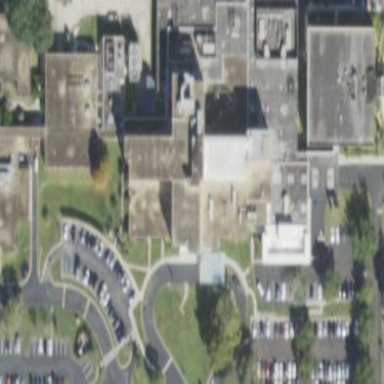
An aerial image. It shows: Healthcare facility identified as hospital.